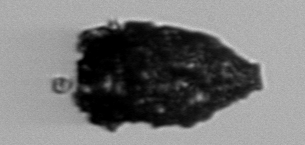
Label: Stenosemella_pacifica